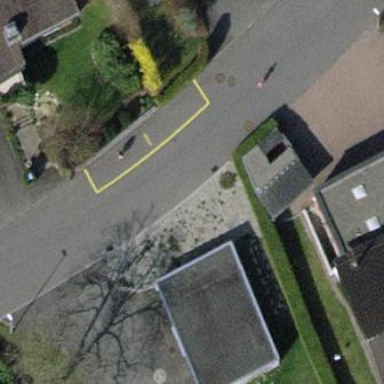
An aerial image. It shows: Group of garages.